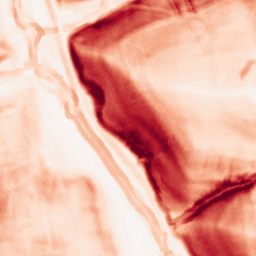
Category: morphological
Decomposition family: morphological_gradient
Decomposition parameters: size: 7
shape: square
Upsampling method: cubic_mitchell
Upsampling parameters: scale: 4
Upsampling scale: 4